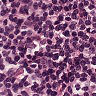
Metastatic tissue present: no